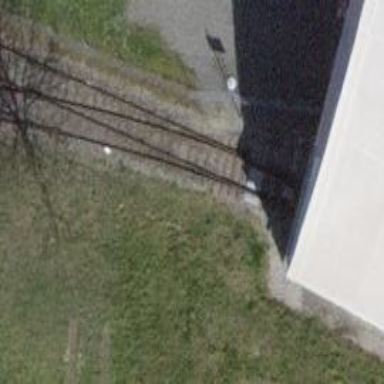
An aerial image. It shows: Railway switch.